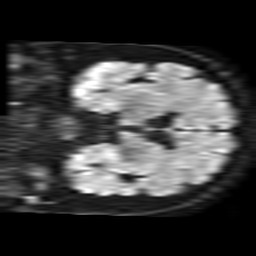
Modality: TRACE
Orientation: coronal
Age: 57
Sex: male
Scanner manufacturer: philips
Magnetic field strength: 1.5 T
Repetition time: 3.662 s
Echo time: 0.06922 s